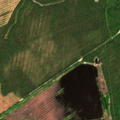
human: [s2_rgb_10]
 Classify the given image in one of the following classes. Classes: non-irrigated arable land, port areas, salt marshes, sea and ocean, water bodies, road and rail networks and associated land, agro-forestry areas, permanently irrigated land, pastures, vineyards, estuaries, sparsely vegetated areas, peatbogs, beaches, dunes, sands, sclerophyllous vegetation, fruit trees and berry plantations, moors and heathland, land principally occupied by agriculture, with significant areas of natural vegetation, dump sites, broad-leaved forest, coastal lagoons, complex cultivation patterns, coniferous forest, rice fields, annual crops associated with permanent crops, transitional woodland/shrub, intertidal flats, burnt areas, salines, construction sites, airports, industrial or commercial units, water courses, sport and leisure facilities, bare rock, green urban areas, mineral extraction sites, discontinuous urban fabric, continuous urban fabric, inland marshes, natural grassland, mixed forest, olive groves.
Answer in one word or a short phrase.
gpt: coniferous forest, mixed forest, transitional woodland/shrub, peatbogs